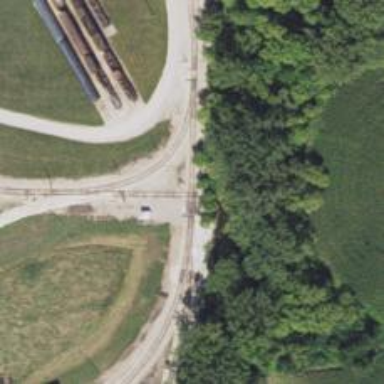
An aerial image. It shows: Preserved rail yard with railway tracks.